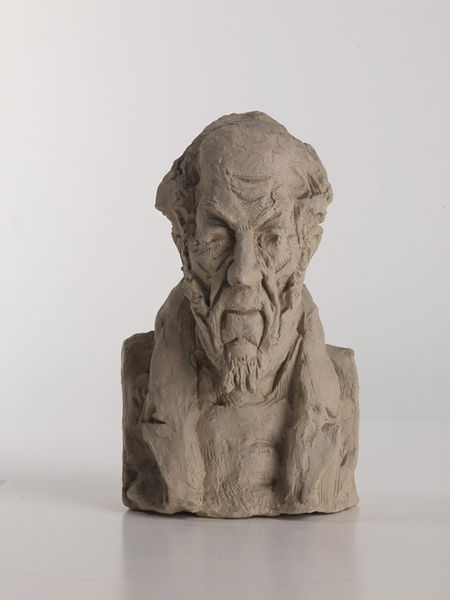
Titel: Alfred Pierre Falloux (?)
Künstler: Honoré Daumier
Standort: Karlsruhe
Institution: Staatliche Kunsthalle Karlsruhe
Schlagwörter: kopf, mann, grob, grau, mund, nase, ohr, stirn, schal, tuch, expressionismus, alt, bart, jacke, augen, böse, falten, gesicht, kragen, lang, sockel, stein, trauer, vollbart, bildnis, hals, herr, portrait, porträt, auge, figur, haare, mantel, lippe, lippen, locken, keramik, skulptur, ton, lächeln, wangen, man, lehm, modern, karikatur, falte, ernst, schmal, streng, brauen, büste, glatze, plastik, rodin, nachdenklich, revers, tränensäcke, ziegenbart, abbild, foto, alter, greis, denken, augenringe, stirnfalten, stirnfalte, halbglatze, daumier, stirnglatze, gips, modelliert, kerben, ungenau, tief, stirne, zornig, 20. jahrhundert, nasei